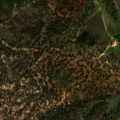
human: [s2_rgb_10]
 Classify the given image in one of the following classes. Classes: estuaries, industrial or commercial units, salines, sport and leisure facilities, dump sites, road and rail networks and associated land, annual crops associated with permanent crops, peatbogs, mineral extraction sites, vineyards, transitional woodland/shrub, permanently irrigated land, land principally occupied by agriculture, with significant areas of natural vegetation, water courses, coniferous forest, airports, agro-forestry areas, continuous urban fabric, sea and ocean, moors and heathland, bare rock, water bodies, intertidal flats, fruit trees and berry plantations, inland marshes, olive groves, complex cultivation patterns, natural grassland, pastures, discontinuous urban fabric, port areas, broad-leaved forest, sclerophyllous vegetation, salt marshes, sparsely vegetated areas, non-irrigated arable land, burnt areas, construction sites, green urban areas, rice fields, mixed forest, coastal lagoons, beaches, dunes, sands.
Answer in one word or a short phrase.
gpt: agro-forestry areas, broad-leaved forest